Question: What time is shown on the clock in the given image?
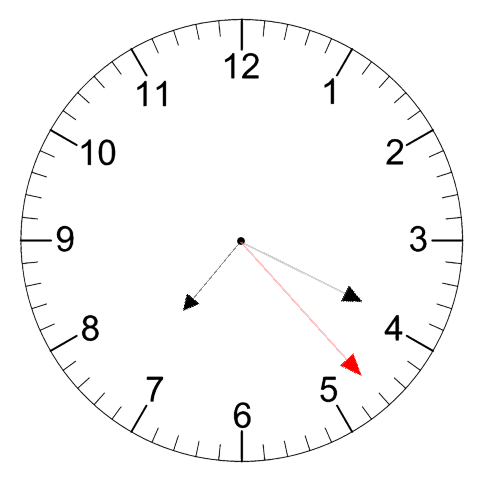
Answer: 07:19:23